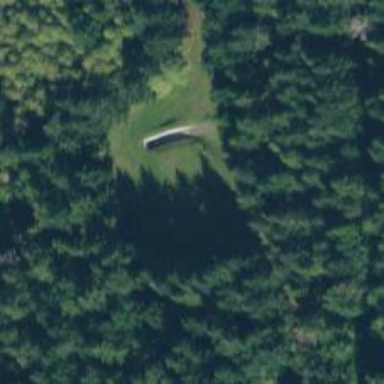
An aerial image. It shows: Military bunker.